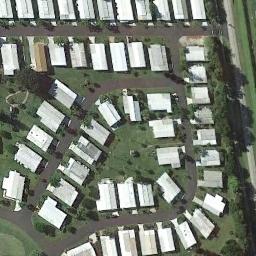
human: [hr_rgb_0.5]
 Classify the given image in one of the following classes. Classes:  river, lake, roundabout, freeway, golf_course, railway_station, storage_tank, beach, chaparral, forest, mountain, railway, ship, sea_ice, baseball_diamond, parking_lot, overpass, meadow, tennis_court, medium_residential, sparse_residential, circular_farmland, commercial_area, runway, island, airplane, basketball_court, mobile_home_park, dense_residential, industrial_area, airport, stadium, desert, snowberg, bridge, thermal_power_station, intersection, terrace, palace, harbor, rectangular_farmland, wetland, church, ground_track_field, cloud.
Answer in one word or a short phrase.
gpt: mobile_home_park